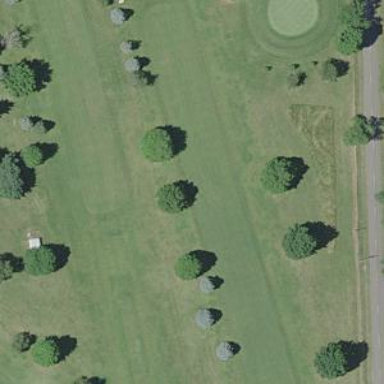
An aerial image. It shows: Golf hole.